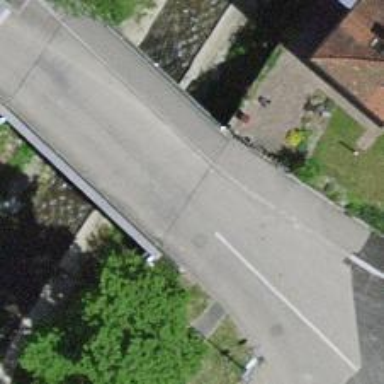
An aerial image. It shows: Residential road with asphalt surface that includes bridge.